Question: Anyone here who has the style of the Outlook 2007 'gradient' like in the following screenshot (the container where the 'Deleted Items' is placed'):

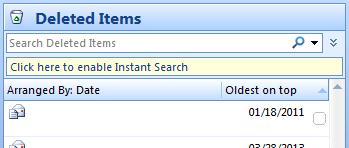
Answer: This could simply be a TextBox whose background is styled as follows:
'''
<TextBox Text="Deleted Items" FontWeight="Bold" Foreground="#0080FF" Height="20" Width="150">
<TextBox.Background>
<LinearGradientBrush StartPoint="0.5 0" EndPoint="0.5 1">
<GradientStop Color="#EFF8FB" Offset="0"/>
<GradientStop Color="#A9E2F3" Offset="1"/>
</LinearGradientBrush>
</TextBox.Background>
</TextBox>
'''
This could of course become a Style and placed int the UserControl.Resources, Page.Resources or Window.Resources section of your view.